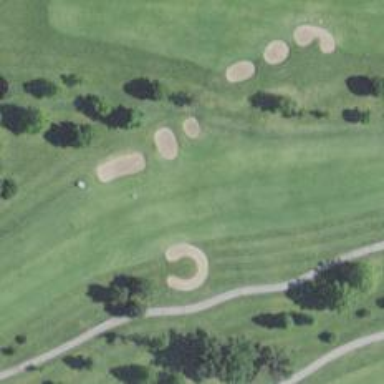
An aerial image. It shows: Golf hole.